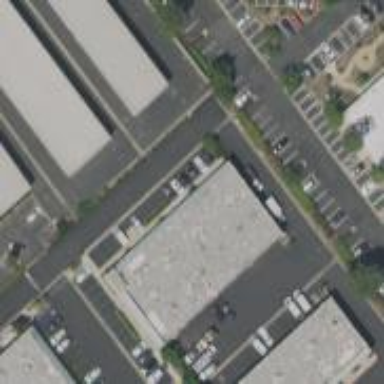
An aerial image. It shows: Commercial building.